Question: I have made a fiddle for my problem.
This is it
<URL>
This is the result of my code:

I need to do two things:
First, center all the content inside the div with the border. I mean this div '<div id="agentsLegend">'
Second, center the text to be in the center of the circle. the text exist in this code:
'''
<span class="oneLegend">
<div class="breakLegend oneAgentLegent"></div>
Break
</span>
'''
I tried:
'''
text-align:center;
vertical-align:middle;
'''
but the content is not centered.
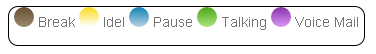
Answer: you need to set 'vertical-align' to '.oneAgentLegent' as well.
And eventually set a line-height to '#agentsLegend'.
<URL>
'''
#agentsLegend {
border: 1px solid black;
border-radius:10px;
display:inline-block;
margin-top:5px;
height:38px;
line-height:30px;/* tune baseline height here */
padding-left:5px;
padding-right:5px;
}
.oneLegend {
display:inline-block;
text-align:center;
vertical-align:middle;
}
.oneAgentLegent {
border-radius:50%;
width:20px;
height: 20px;
display:inline-block;
vertical-align:middle;/* make this to vertical-align:middle to text aside */
}
'''
---
To center your inline-boxe: use 'text-align:center' on parent.
<URL>
'''
body {
text-align:center;/* parent of your box in fiddle demo */
}
'''
---
edit , if you want to use display:table instead, add display:table-cell to span , so it easily vertical center content : <URL>